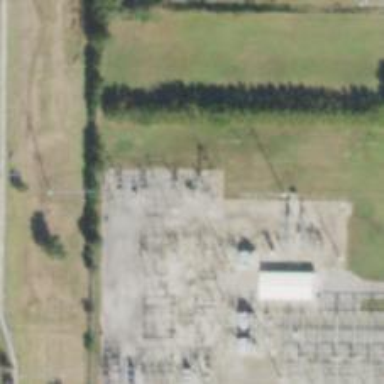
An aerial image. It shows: Switch used for power control.